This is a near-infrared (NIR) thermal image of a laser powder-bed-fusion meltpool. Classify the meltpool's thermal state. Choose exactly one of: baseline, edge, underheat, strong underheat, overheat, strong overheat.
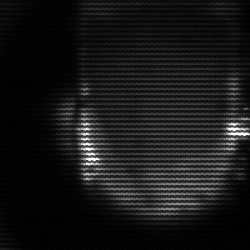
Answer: baseline